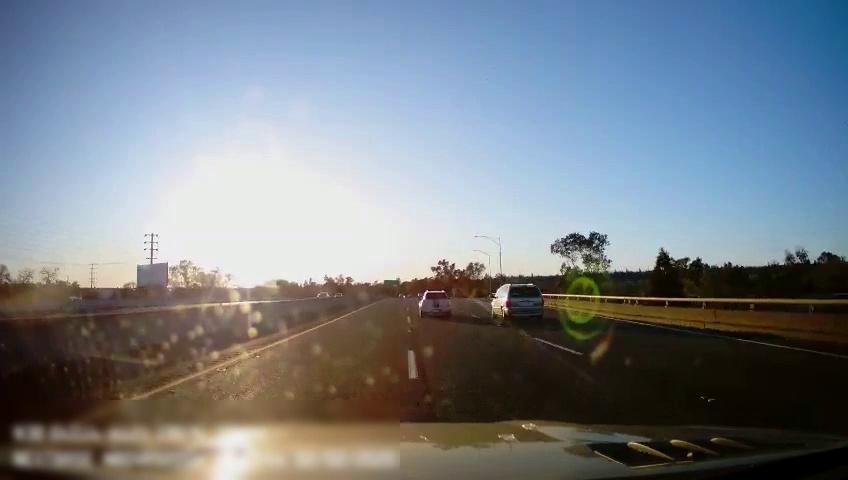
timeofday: Day
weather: Cloudy
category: Drivable Space
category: Vehicles | Car
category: Vehicles | Car
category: Vehicles | SUV
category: Lanes | Alternate Lane
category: Lanes | Current Lane
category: Lanes | Current Lane
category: Lanes | Alternate Lane
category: Traffic | Signs